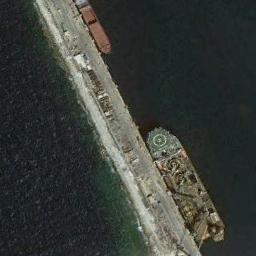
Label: ship